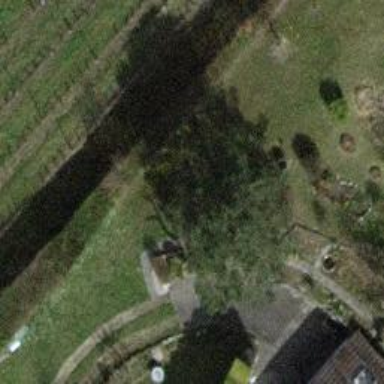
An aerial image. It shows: Needle-leaved tree in nature.